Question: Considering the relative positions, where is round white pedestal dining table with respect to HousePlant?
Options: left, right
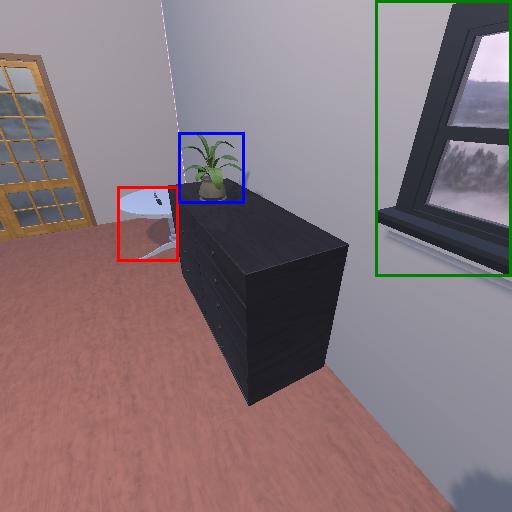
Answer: left